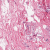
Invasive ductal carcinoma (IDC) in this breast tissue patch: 0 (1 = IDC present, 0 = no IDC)